Question: I try to create diamond shape View. I want use it in popup. Does anyone have any idea how to do it ?
Thx for any advice.

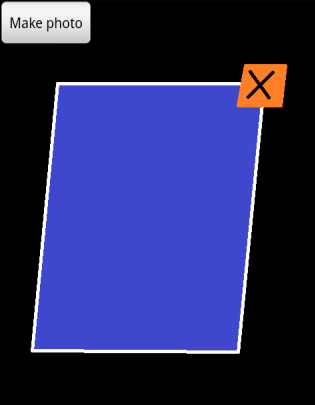
Answer: Take a look at the <URL>: it looks like you can just pass it a Path with the right lines/fill and draw it on the popup Dialog's canvas.